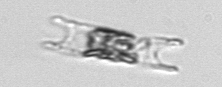
Label: Eucampia